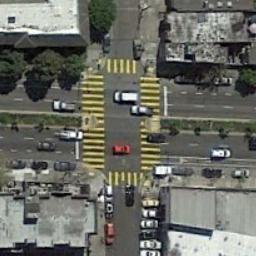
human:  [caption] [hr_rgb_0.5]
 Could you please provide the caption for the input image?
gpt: An intersection with normal traffic is between some buildings .

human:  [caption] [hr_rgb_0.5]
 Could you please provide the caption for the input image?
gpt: There are cars at the crossroads .

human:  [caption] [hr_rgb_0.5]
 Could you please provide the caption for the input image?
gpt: There are many different shapes of buildings beside the intersection .

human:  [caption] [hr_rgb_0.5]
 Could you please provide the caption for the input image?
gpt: There are many moving and waiting vehicles on the road at the intersection, There are many buildings and some trees around the intersection, And many cars are parked in the open space beside the intersection .

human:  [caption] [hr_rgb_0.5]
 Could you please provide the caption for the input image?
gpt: There are some gray buildings around the intersection with yellow crosswalks .